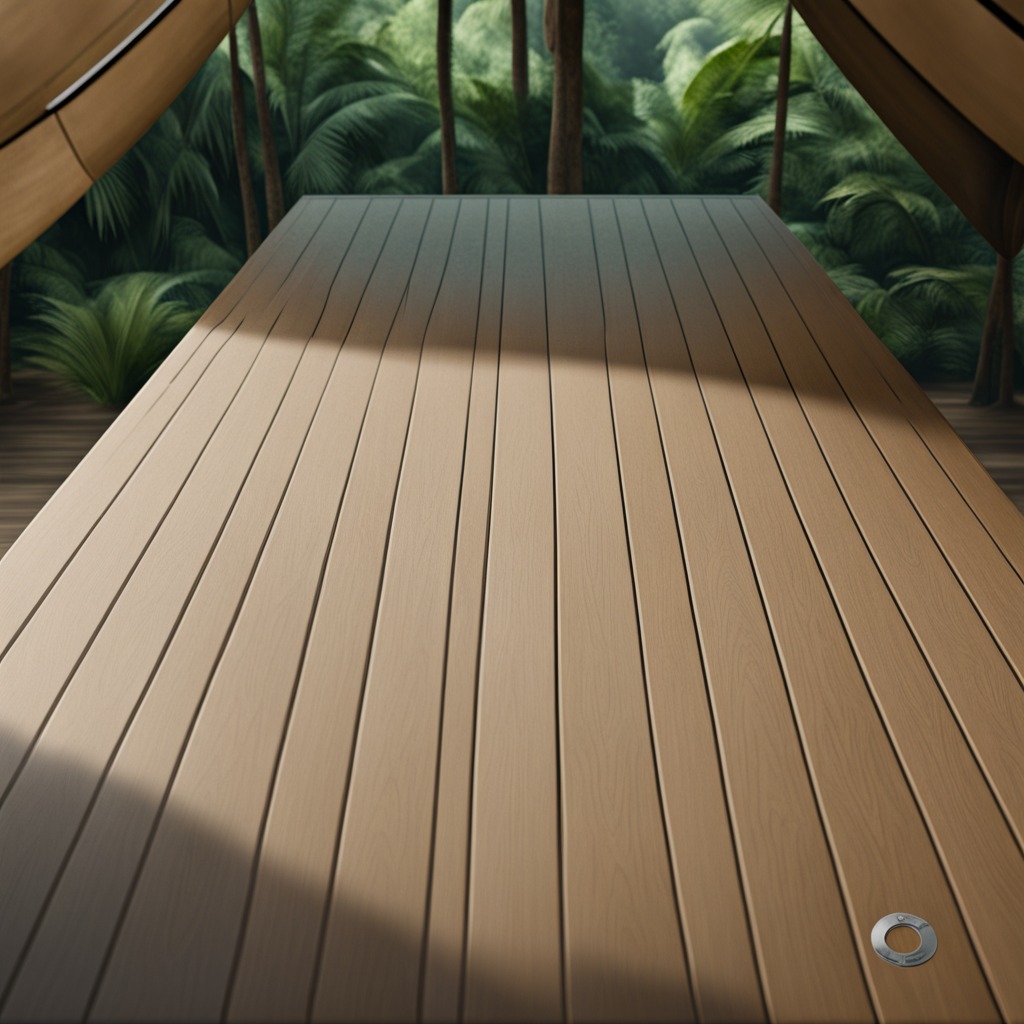
A flat metal washer lies on a wooden table inside a jungle field workshop tent humid ambient light worn but